Question: I am trying to find and kill a session that has set a lock on one of the table and is stopping many other queries from executing. For that I am using the following script:
'''
SELECT REQUEST_MODE, REQUEST_TYPE, REQUEST_SESSION_ID
FROM sys.dm_tran_locks
WHERE RESOURCE_TYPE = 'OBJECT'
AND RESOURCE_ASSOCIATED_ENTITY_ID =(SELECT OBJECT_ID('System'))
'''
The result set I get is as follow:

Running 'EXEC sp_who2' does not return any row with a negative SPID. How can I find the session locking my table?
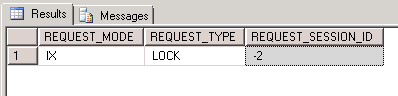
Answer: <URL>, 'REQUEST_SESSION_ID':
> A value of -2 indicates that the request belongs to an orphaned distributed transaction.
So, no actual session ID any longer exists here. Reading the remarks should lead you to <URL>:
> Use KILL to terminate orphaned distributed transactions. These transactions are not associated with any real session ID, but instead are associated artificially with session ID = '-2'. This session ID makes it easier to identify orphaned transactions by querying the session ID column in sys.dm_tran_locks, sys.dm_exec_sessions, or sys.dm_exec_requests dynamic management views.